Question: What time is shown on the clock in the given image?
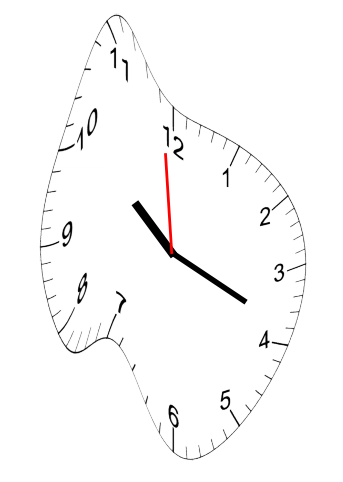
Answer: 10:18:59